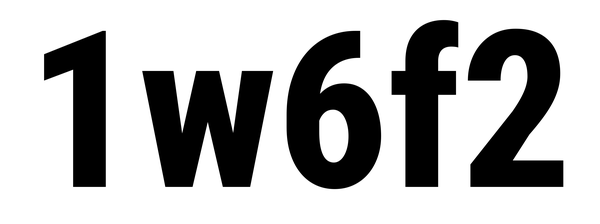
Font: Roboto_Condensed_ExtraBold